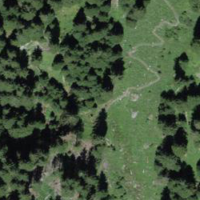
EUNIS habitat code: 43
Species observed at this site:
Rana temporaria